Question: I recently tried out a Free-To-Play MMORPG game called <URL>
While trying the game out, I found a very nice PIN Pad that allows for you to protect your characters. I have a screen shot attached:

It allows for a user to enter (through mouse-only) a four digit numeric code. A cool thing is that the numeric digits around the InputBox are always shuffled every time this screen comes on.
My purpose behind this question is: Is there someone out there who has created something like this before? I'm interested in using this in my WinForms and WPF application.
Note I have done a lot of searching but I guess I really don't know if I'm using the correct keywords. In case, such a control doesn't exist, and someone is willing to make one, kindly drop a line here. I'm very interested.
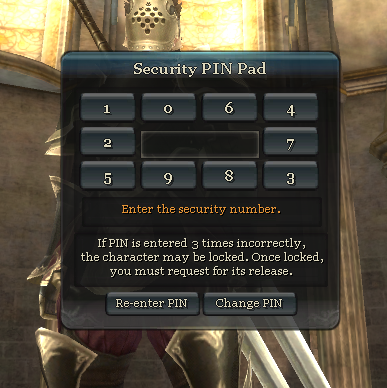
Answer: If it pops up on the screen, it's really just a form with buttons on it. You can create a simple randomization routine to populate the button numbers.
'''
private void Form1_Load(object sender, EventArgs e)
{
int[] array = { 0, 1, 2, 3, 4, 5, 6, 7, 8, 9 };
Random rnd = new Random();
for (int i = array.Length - 1; i > 0; i--)
{
int j = rnd.Next(i);
int k = array[j];
array[j] = array[i - 1];
array[i - 1] = k;
}
for (int i = 0; i < array.Length; i++)
{
panel1.Controls["Button" + (i + 1).ToString()].Text = array[i].ToString();
}
'''